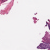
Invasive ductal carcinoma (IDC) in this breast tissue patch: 0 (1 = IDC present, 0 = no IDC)